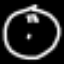
Label: clock